Interaction volume radius: 10 \u00c5
Interaction volume height: 10 \u00c5
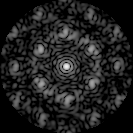
Disorder parameter: 0.586